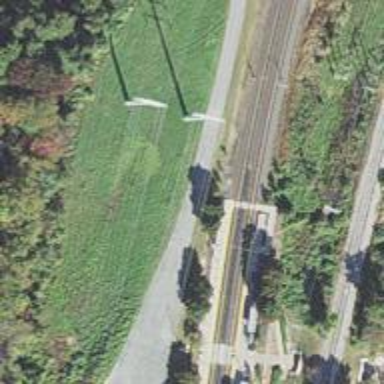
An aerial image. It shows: Light rail railway system with contact lines for electrification.